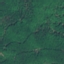
Land use / land cover: Forest